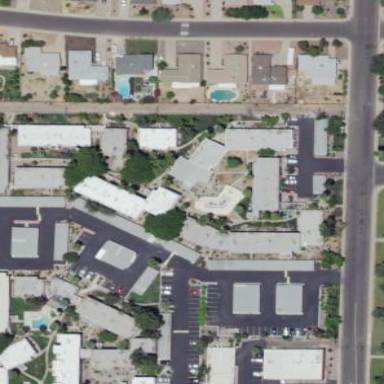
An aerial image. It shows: Residential area with apartments.